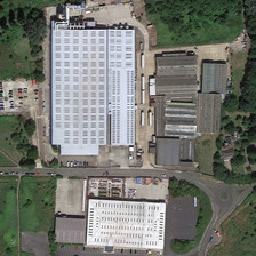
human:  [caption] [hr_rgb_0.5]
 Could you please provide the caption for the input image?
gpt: there are some buildings, trees, roads and meadows.

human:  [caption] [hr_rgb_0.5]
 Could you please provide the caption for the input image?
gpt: There are buildings, trees, roads and grasslands.

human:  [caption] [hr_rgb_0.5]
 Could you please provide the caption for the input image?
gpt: There are some buildings, trees, roads and grasslands.

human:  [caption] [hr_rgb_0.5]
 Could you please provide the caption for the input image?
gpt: it is green grassland and trees, gray roads, and black white buildings .

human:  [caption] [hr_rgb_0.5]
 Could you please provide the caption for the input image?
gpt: There are trees, roads and grass.